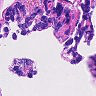
Metastatic tissue present: no